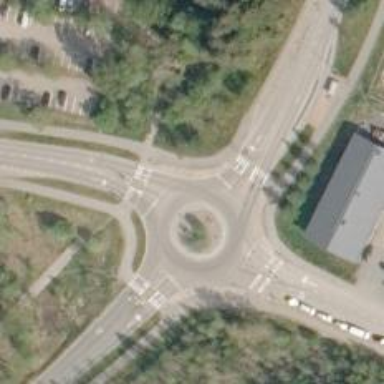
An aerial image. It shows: Tertiary road made of asphalt leading to roundabout junction.